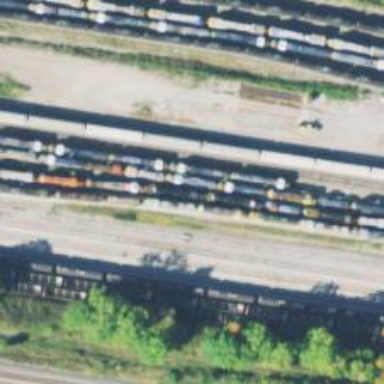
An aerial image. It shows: Railway yard used for servicing trains.